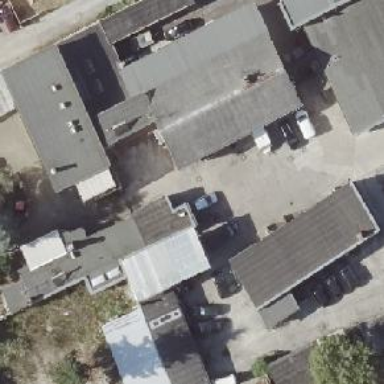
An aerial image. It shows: Car repair shop.